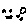
Label: moon